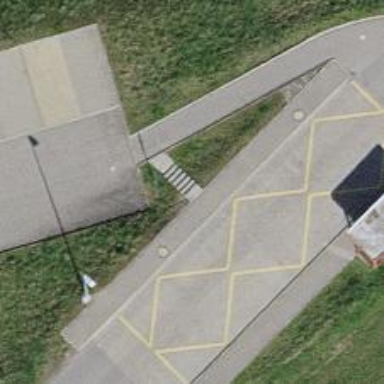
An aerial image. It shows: Road with steps.